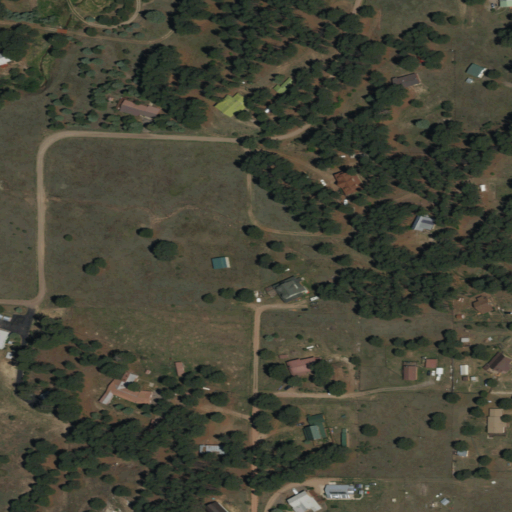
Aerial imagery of valley in New Mexico named Deer Canyon containing evergreen forest, open development, shrub, and woody wetlands